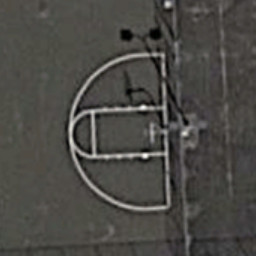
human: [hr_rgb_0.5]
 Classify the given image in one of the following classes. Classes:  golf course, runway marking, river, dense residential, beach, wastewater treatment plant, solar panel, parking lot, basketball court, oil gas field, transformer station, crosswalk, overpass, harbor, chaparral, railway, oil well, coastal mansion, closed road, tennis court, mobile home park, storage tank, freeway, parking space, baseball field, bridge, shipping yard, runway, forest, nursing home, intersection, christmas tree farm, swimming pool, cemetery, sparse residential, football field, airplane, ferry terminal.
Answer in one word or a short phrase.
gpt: basketball court